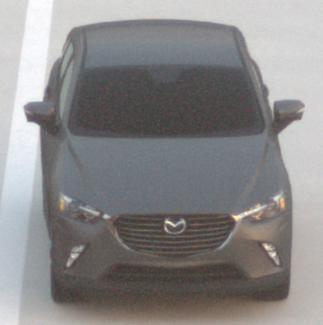
Make: Mazda
Model: CX-3 SKYACTIV-G 120
Detailed model: CX-3 (DK)
Model produced from: 2015/06
Model produced until: 2018/06
Doors: 5
Color: gray
Road condition: dry road
Daytime: dawn
Contrast: low contrast